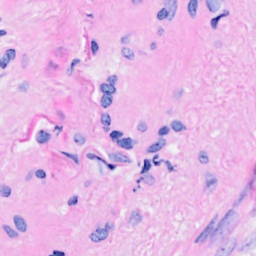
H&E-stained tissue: Breast